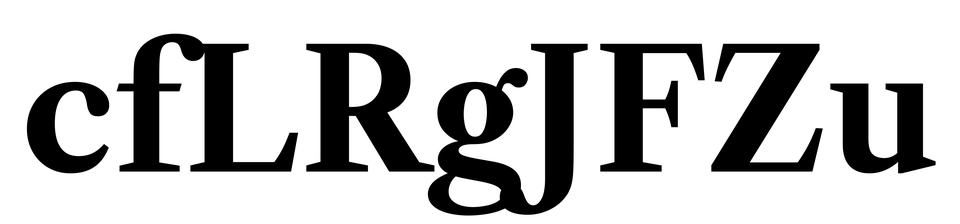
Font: LibreCaslonText_Bold